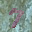
Label: 7